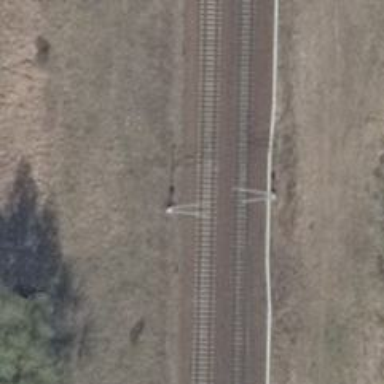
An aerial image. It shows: Milestone along the railway track with catenary mast.